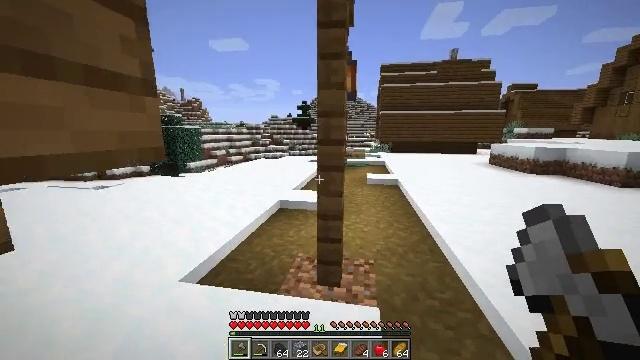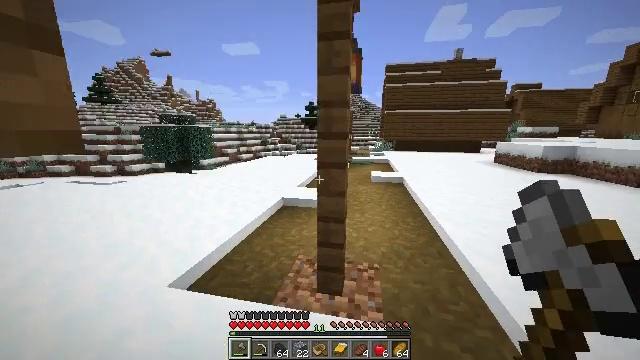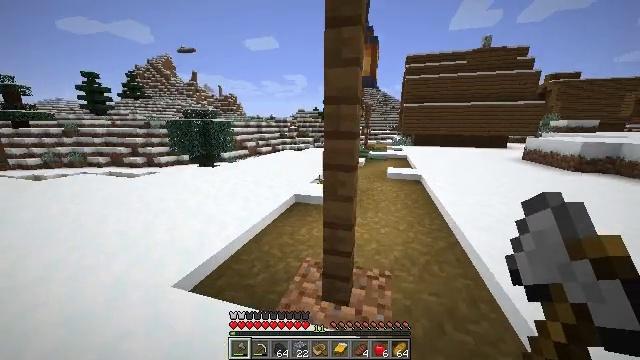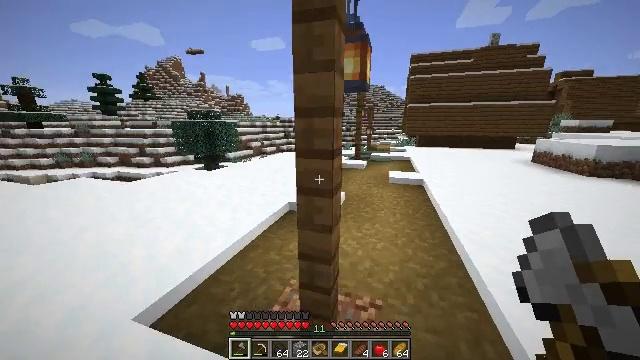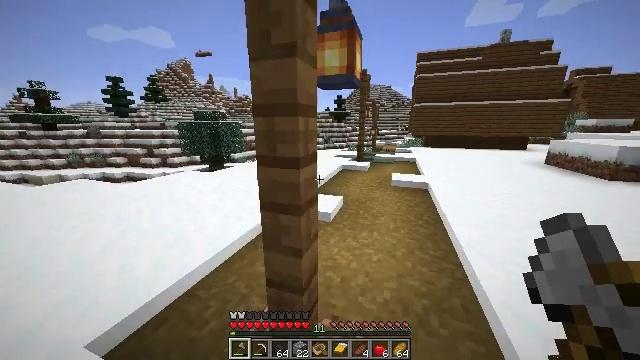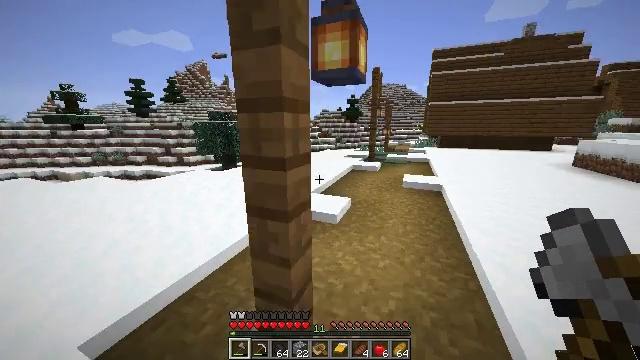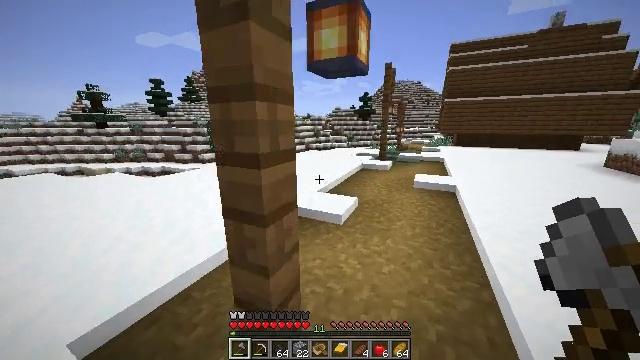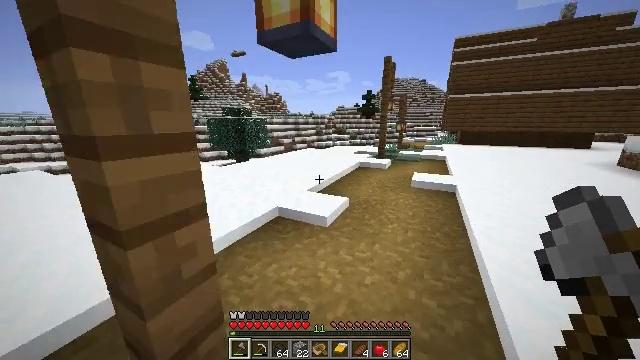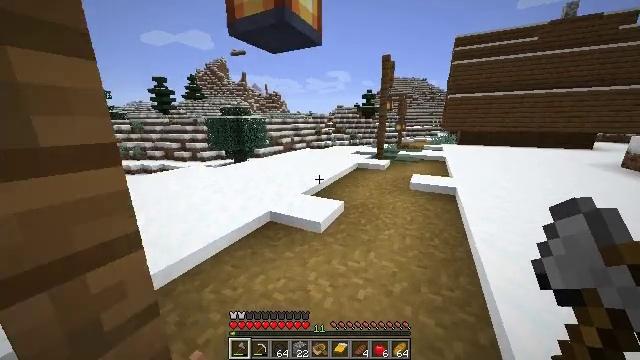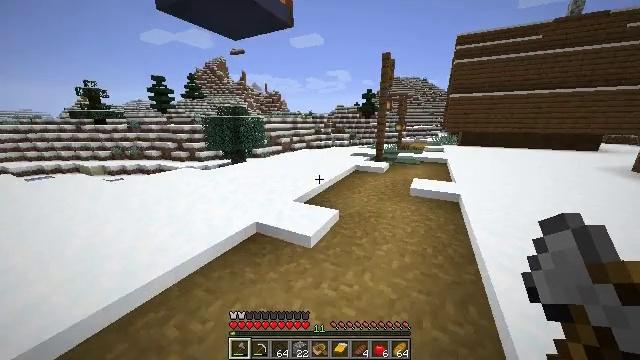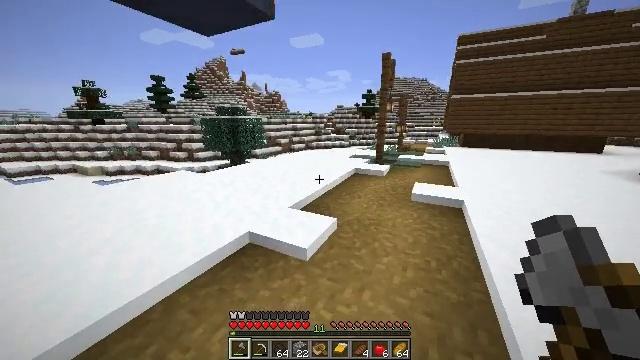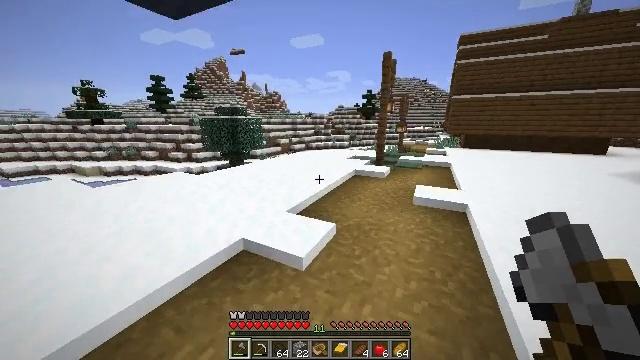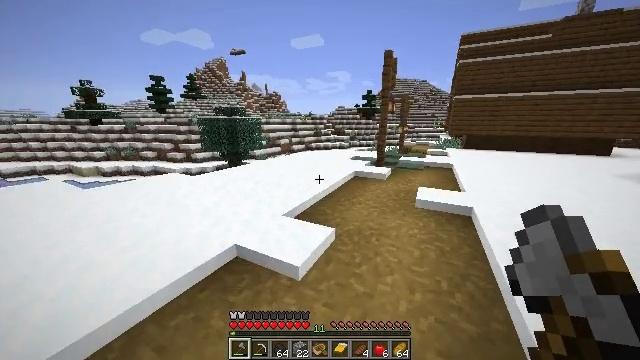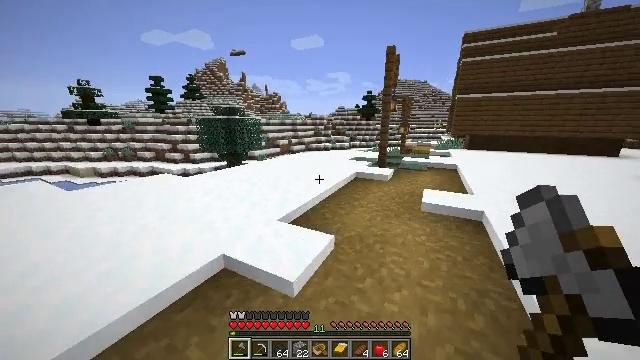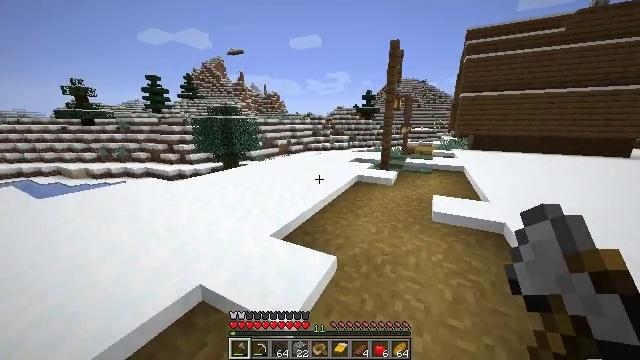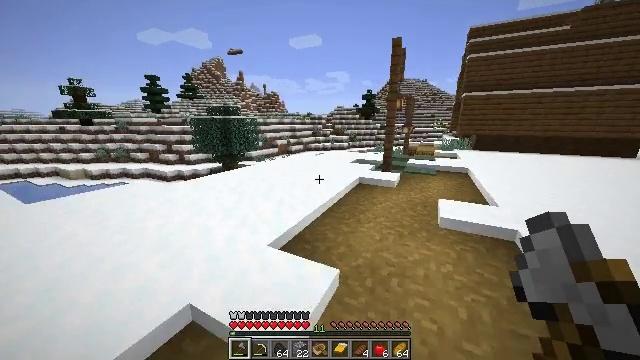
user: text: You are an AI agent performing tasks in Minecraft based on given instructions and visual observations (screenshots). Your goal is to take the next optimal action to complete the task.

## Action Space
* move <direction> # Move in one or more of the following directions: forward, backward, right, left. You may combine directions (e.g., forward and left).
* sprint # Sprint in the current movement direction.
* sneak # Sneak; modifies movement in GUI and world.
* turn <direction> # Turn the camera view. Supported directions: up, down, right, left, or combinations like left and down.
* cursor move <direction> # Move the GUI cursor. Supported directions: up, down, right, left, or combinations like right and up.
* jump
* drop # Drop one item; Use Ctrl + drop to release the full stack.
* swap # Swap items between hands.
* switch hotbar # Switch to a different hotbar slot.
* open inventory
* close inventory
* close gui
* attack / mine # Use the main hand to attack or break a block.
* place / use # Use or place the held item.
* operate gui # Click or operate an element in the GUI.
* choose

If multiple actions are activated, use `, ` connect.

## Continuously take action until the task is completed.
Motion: motion action
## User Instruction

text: Harvest stripped spruce log.
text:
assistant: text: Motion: move forward and move right, sprint, turn left
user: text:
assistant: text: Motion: move forward and move right, sprint, turn left and down
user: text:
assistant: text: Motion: move forward and move right, sprint, turn left
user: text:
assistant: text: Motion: move forward and move right, sprint, turn left
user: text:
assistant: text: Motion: move forward and move right, sprint, turn left
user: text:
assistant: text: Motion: move forward and move right, sprint, turn left
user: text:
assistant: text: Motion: move forward and move right, sprint, turn left
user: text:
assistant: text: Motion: move forward, sprint
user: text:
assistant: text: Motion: move forward, sprint
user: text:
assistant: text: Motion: move forward, sprint
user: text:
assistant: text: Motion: move forward, sprint
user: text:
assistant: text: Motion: move forward, sprint
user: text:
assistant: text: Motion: move forward, sprint
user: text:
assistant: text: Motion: move forward, sprint
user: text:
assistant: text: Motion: move forward, sprint
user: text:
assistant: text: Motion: move forward, sprint
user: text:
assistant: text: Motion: move forward, sprint, turn right
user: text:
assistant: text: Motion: move forward, sprint, turn right
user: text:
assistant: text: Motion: move forward, sprint, turn right
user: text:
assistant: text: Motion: move forward, sprint, turn right
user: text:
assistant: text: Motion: move forward, sprint
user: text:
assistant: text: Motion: move forward, sprint
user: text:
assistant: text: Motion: move forward, sprint
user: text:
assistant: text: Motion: move forward, sprint
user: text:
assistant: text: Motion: move forward, sprint
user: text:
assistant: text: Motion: move forward, sprint
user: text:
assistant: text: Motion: move forward, sprint
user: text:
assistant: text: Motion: move forward, sprint
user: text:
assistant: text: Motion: move forward, sprint
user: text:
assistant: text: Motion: move forward, sprint